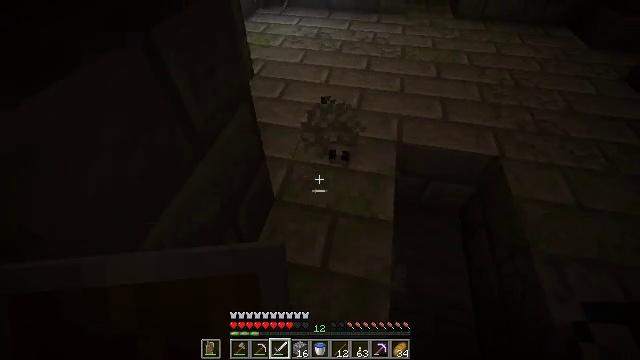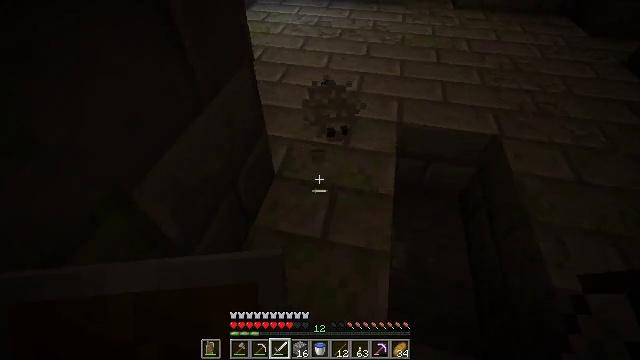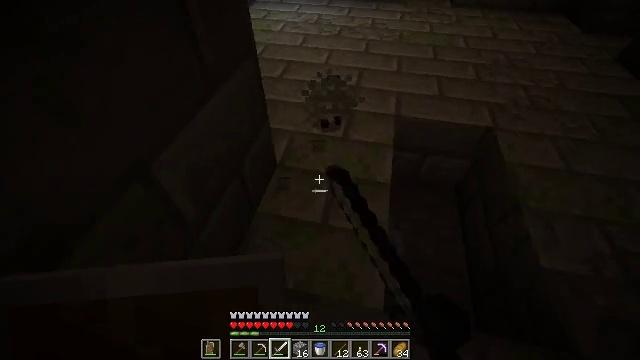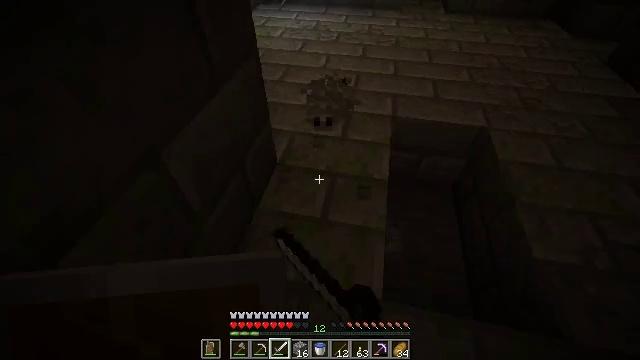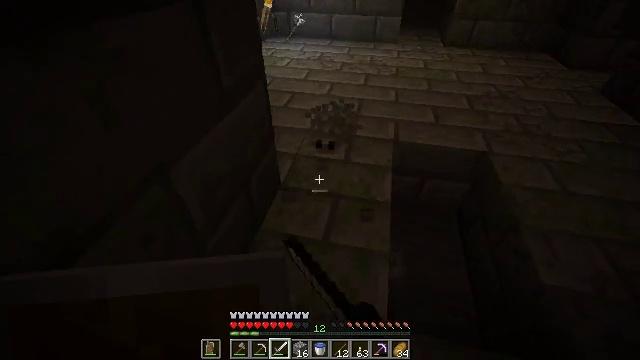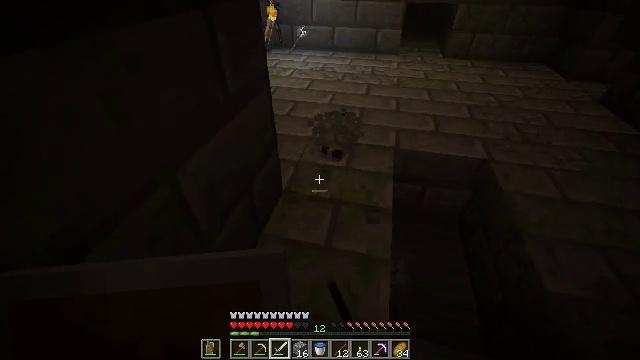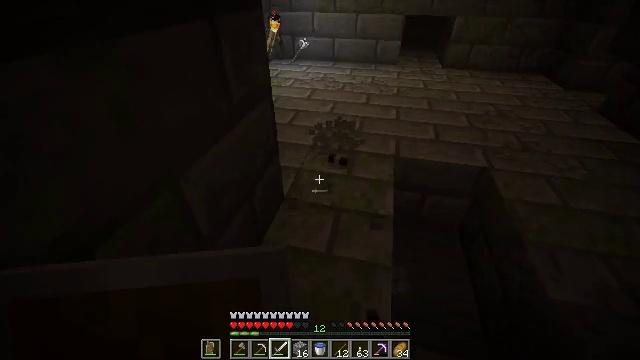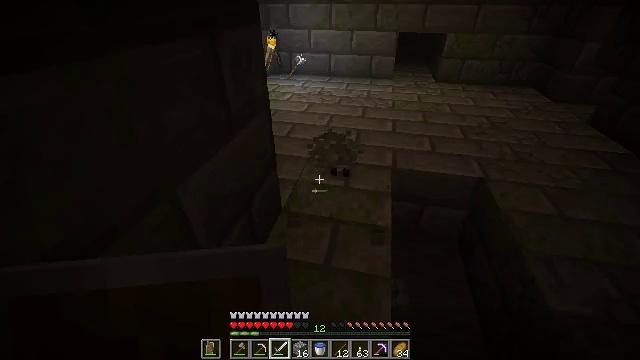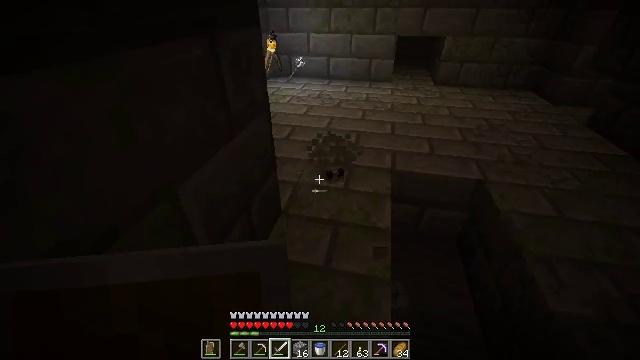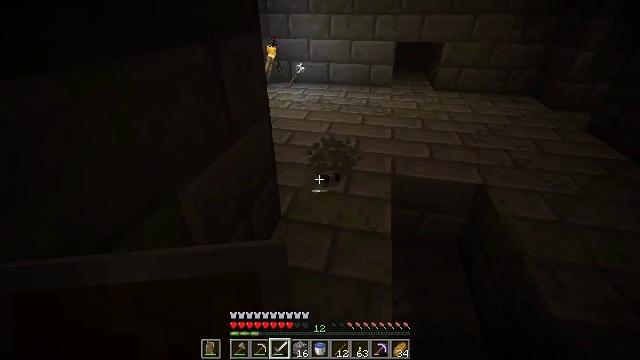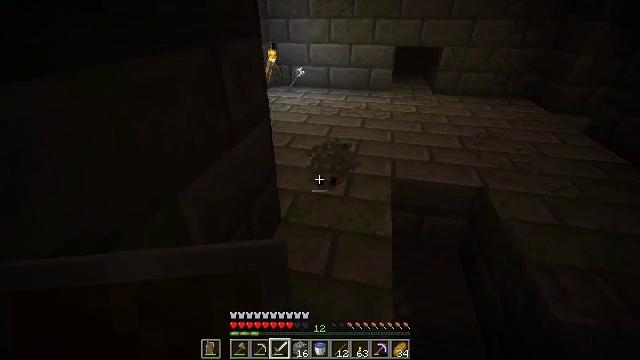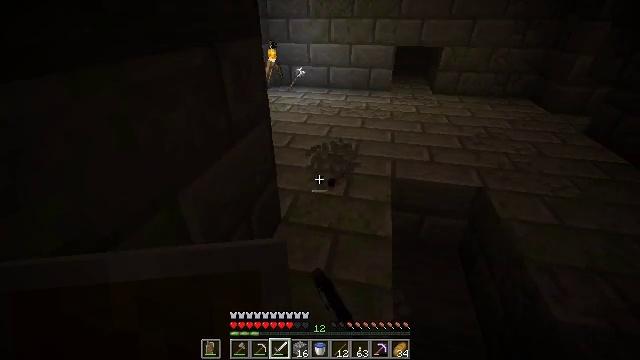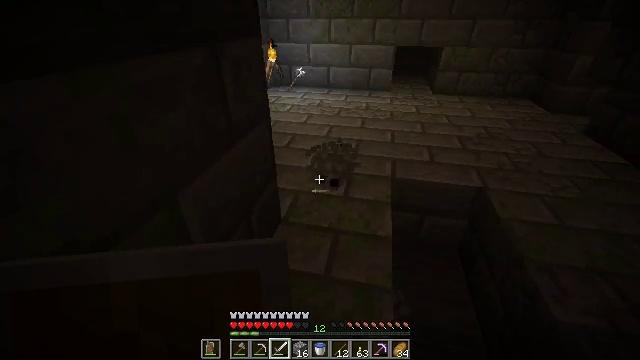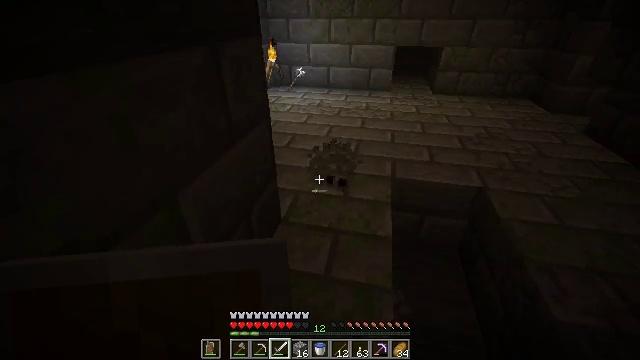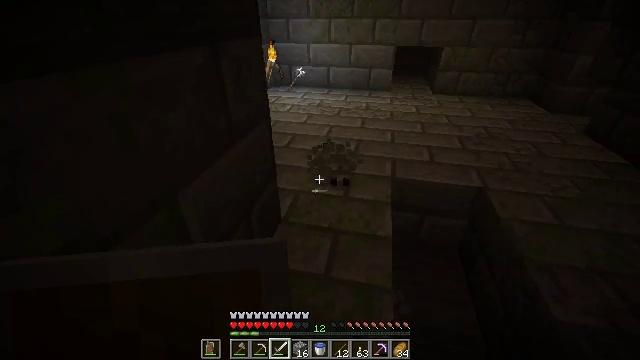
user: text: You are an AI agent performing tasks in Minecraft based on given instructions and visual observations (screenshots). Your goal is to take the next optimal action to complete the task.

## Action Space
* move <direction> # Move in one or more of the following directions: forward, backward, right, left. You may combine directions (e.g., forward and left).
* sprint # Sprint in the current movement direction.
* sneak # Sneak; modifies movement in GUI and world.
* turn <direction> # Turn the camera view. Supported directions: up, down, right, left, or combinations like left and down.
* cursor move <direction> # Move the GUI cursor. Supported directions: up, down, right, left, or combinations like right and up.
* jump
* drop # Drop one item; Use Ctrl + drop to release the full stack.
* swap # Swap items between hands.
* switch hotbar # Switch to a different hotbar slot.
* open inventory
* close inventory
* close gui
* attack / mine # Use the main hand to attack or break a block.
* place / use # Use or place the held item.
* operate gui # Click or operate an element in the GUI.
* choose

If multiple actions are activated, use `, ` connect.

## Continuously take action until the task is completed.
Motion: motion action
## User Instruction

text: Kill mobs.
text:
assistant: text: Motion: attack / mine
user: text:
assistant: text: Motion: attack / mine
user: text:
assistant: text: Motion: turn up, attack / mine
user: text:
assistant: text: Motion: turn up
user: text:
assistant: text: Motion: turn up
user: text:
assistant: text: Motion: turn up
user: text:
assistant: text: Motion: turn up
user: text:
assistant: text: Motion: no_op
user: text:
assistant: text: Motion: turn up
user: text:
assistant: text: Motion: attack / mine
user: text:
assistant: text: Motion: attack / mine
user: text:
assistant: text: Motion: attack / mine
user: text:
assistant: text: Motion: no_op
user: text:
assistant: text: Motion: no_op
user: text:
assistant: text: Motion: no_op